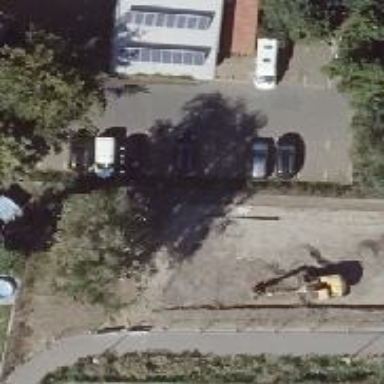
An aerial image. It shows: Parking area with brick surface.